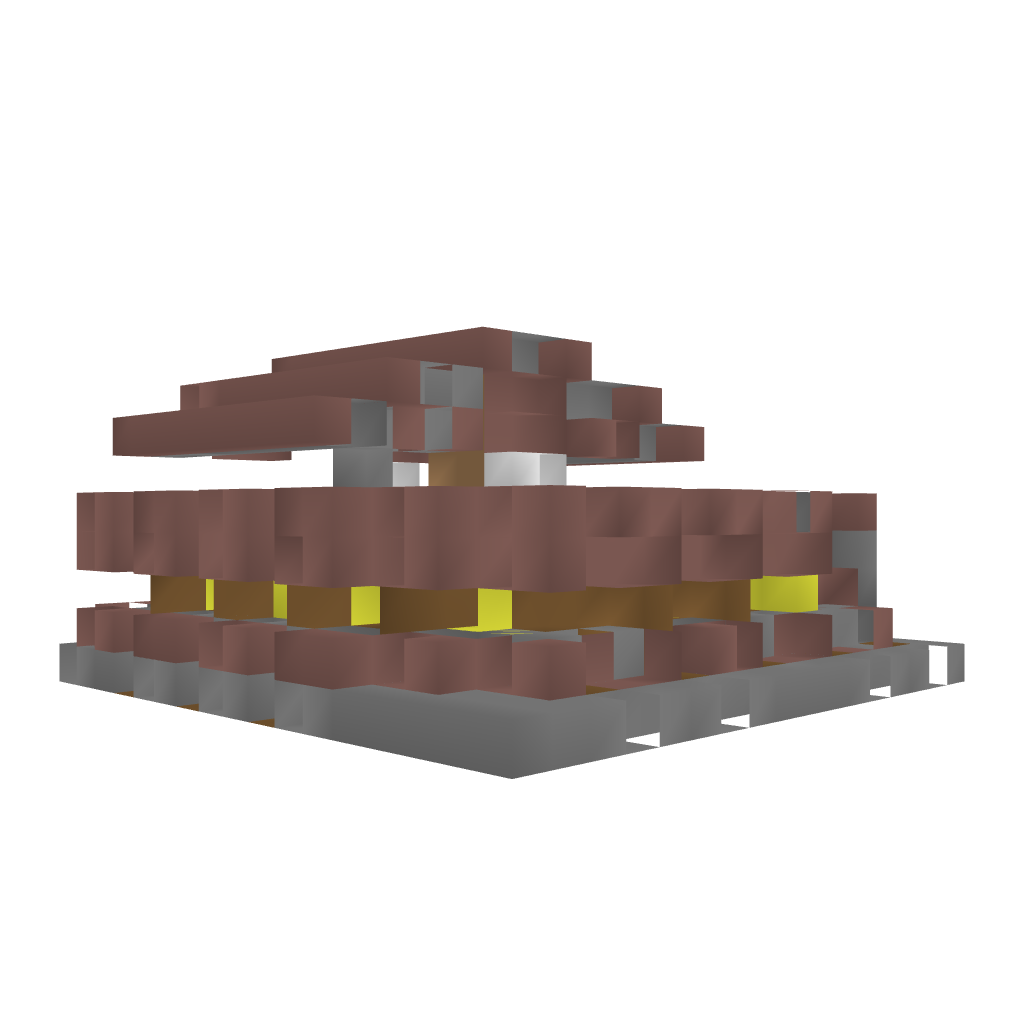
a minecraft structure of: DarkHouse #1 bad low quality